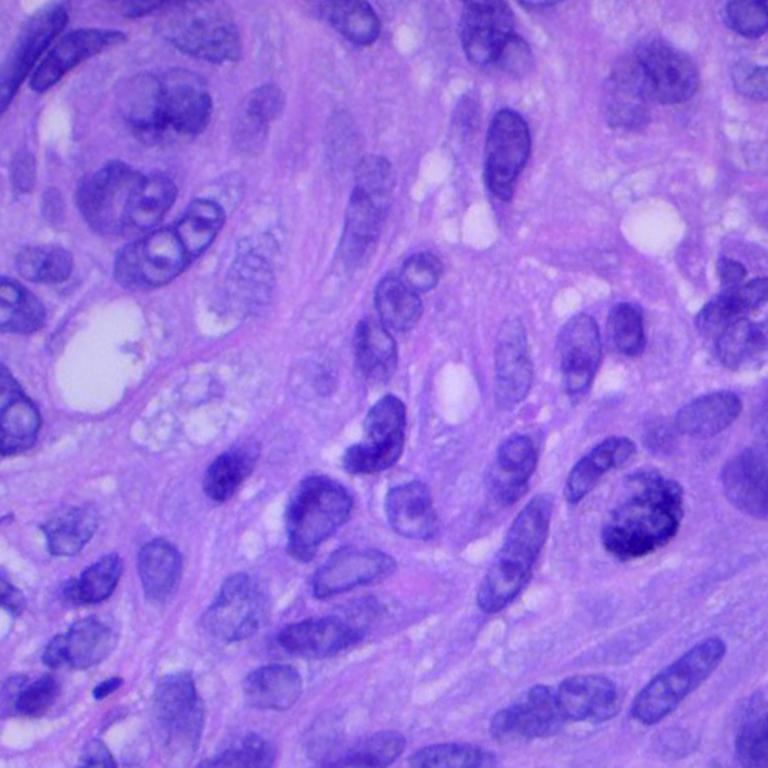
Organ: lung
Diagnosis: squamous carcinomas